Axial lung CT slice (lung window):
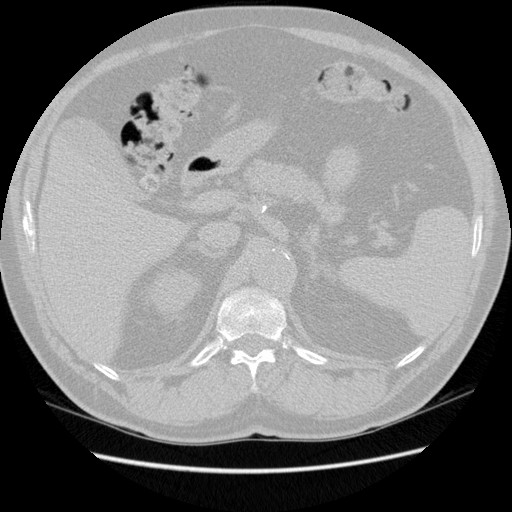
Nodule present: no